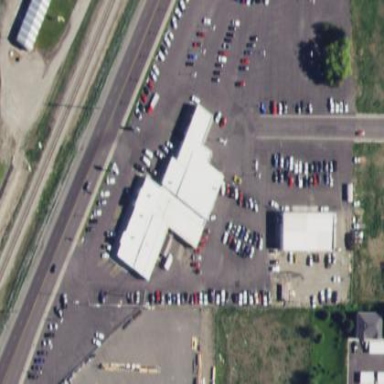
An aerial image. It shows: Parking area.